Question: Count the number of objects in the diagram.
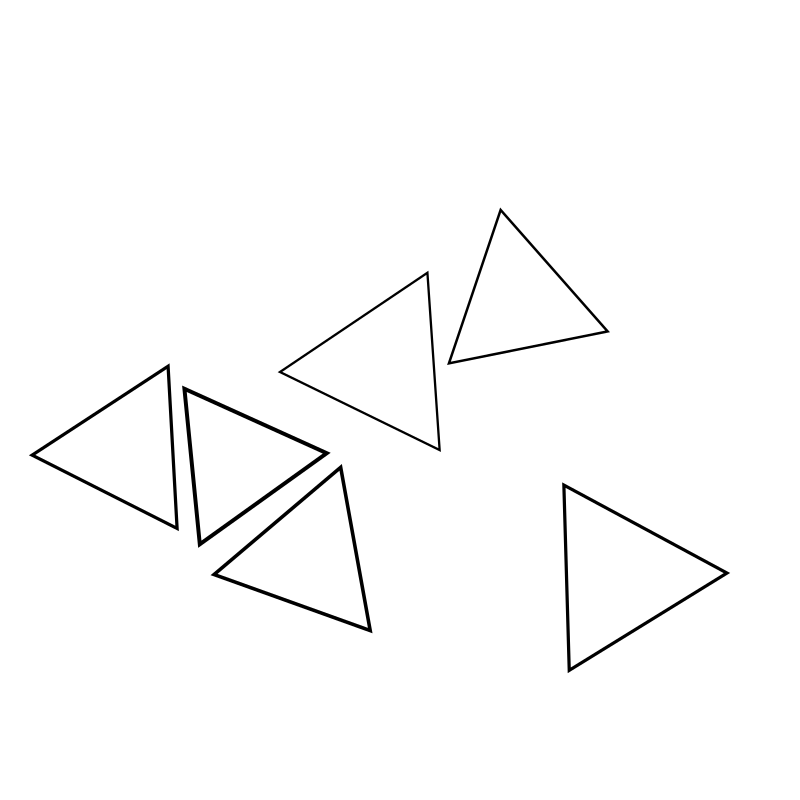
Answer: 6